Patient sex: M
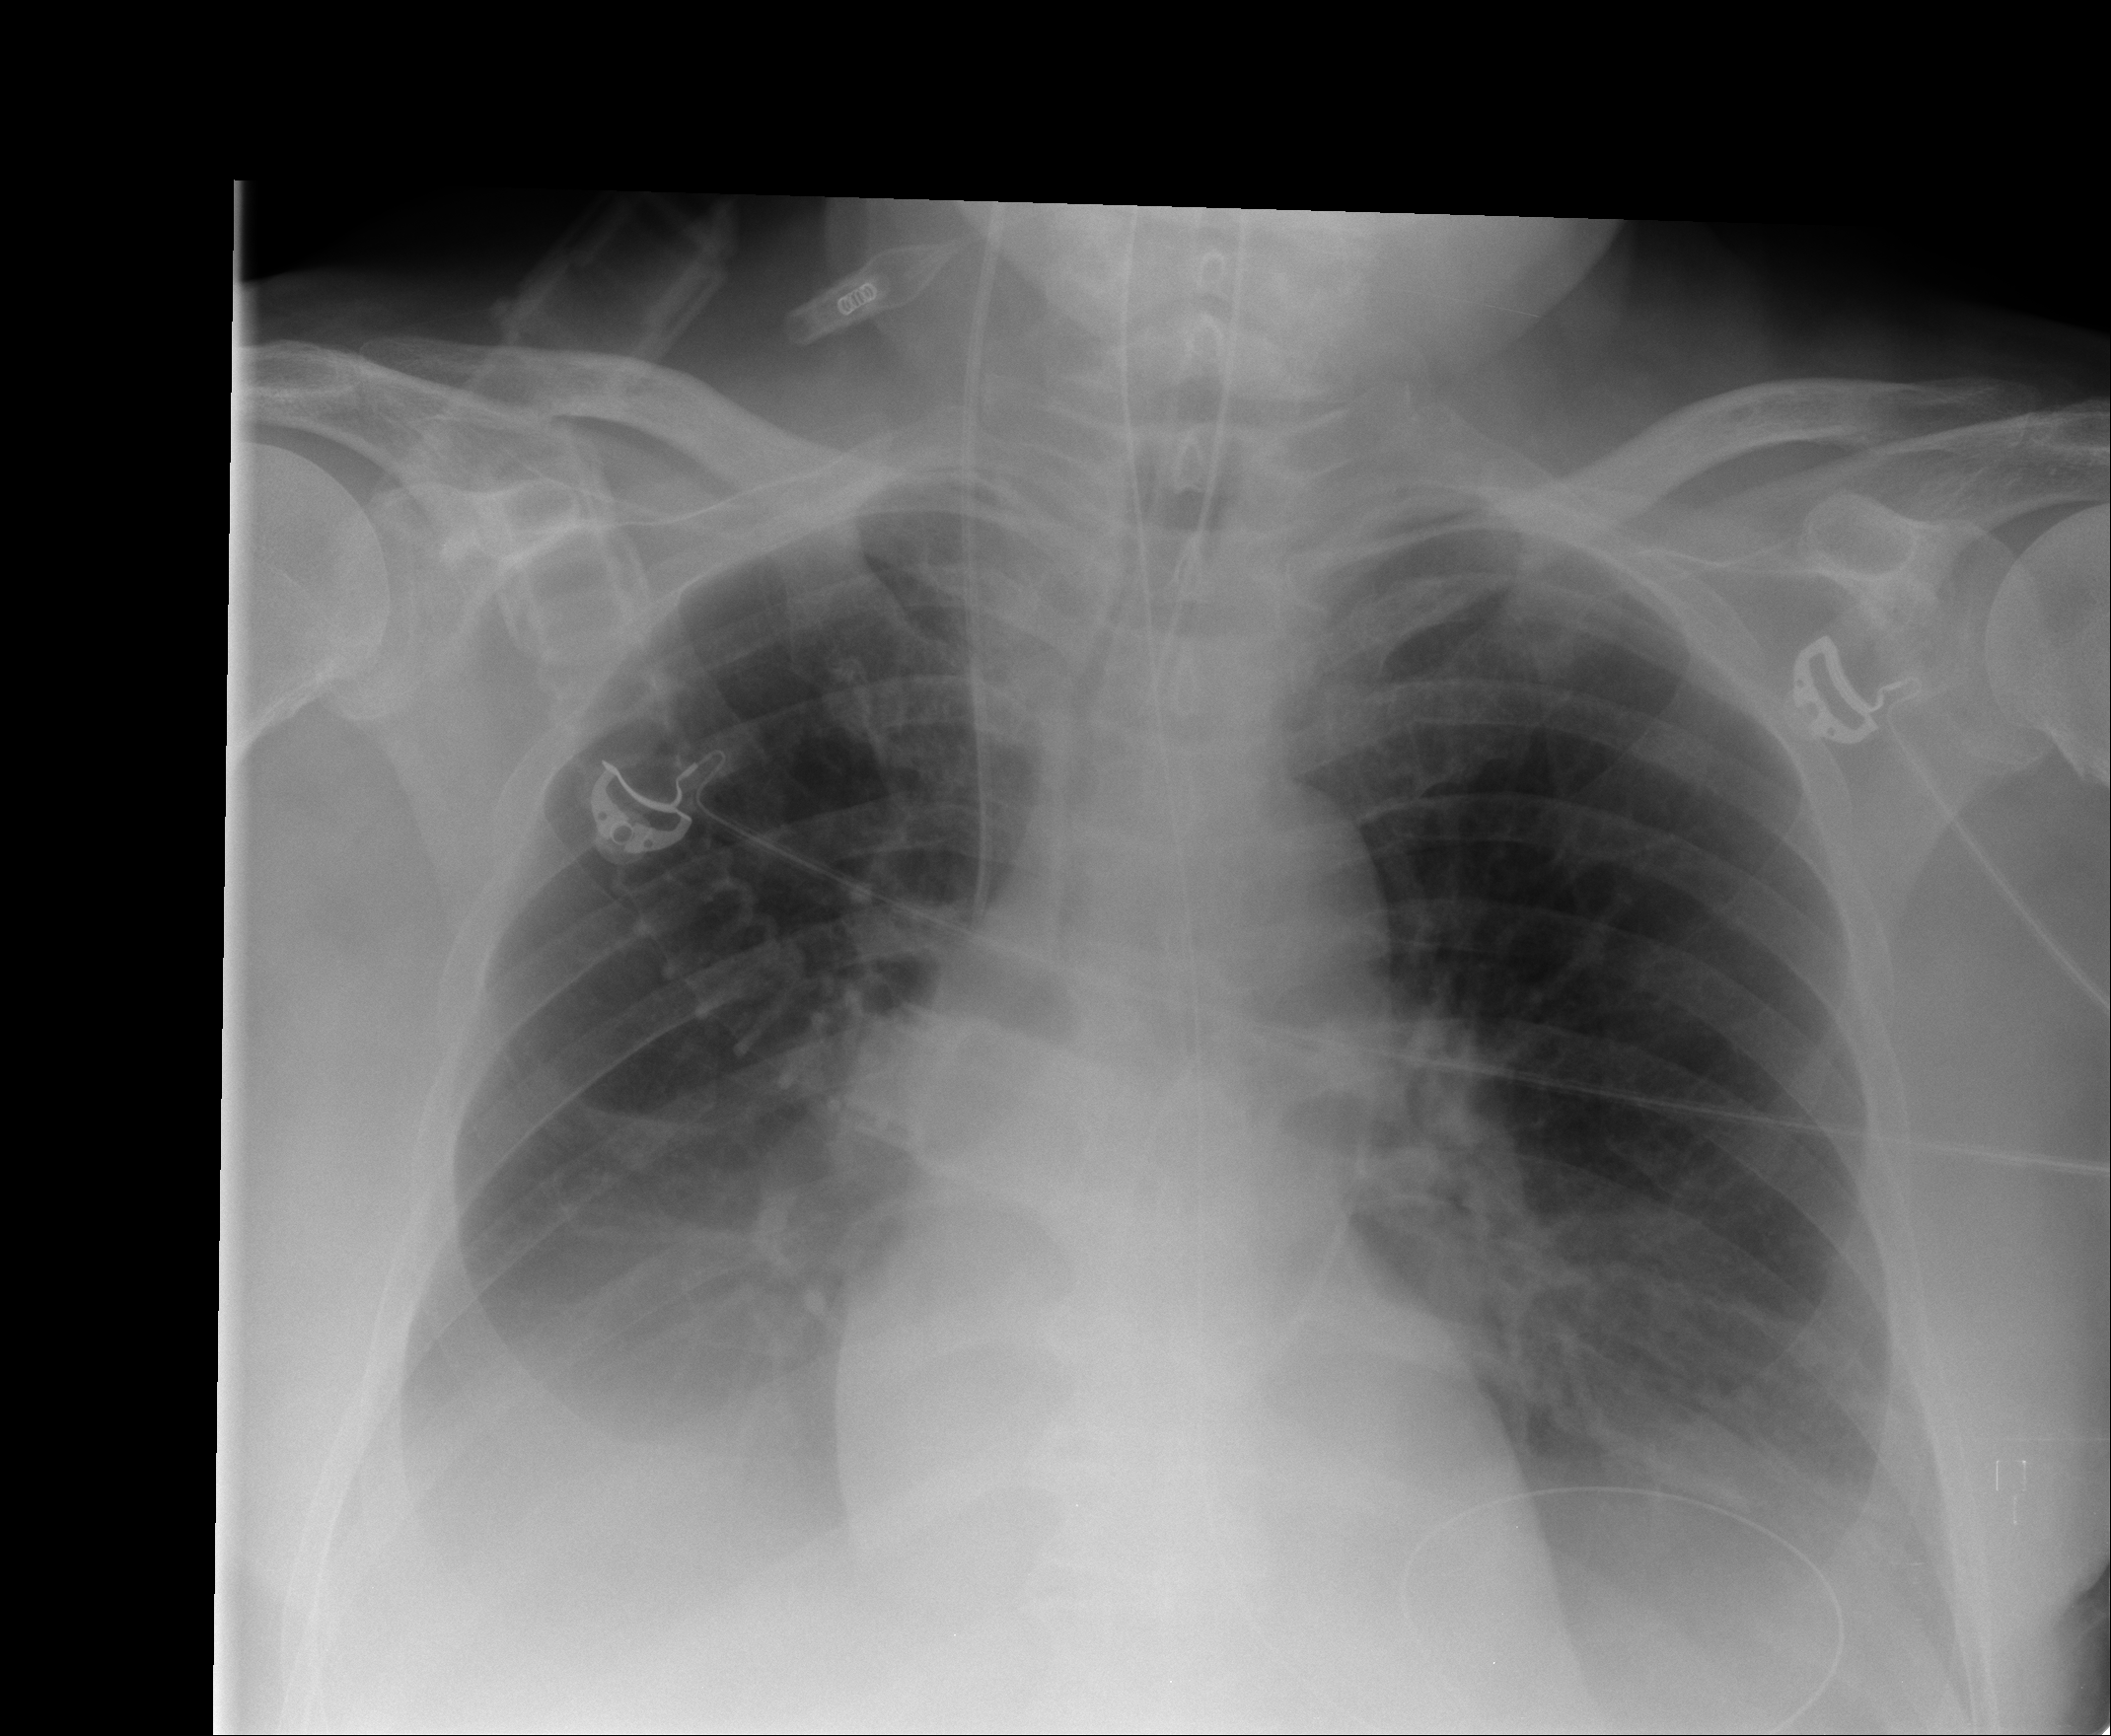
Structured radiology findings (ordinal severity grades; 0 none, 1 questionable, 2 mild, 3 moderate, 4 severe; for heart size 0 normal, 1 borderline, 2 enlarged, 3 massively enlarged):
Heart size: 0
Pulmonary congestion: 0
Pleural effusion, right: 2
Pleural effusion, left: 2
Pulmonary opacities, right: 0
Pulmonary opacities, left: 0
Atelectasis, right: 2
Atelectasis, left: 2